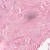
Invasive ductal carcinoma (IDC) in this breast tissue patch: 0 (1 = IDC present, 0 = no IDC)